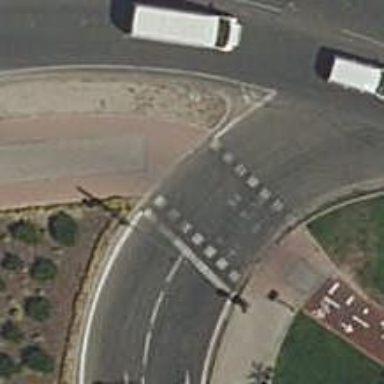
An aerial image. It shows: Road crossing with traffic signals.